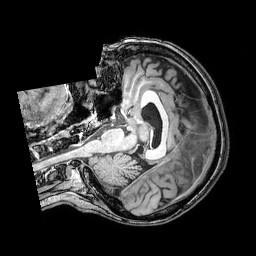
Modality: T1w
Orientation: axial
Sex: female
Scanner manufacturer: philips
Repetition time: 0.008073 s
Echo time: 0.00369 s